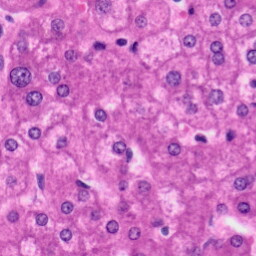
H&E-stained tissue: Liver